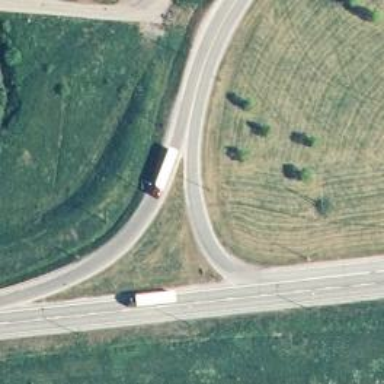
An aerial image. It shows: Trunk link highway.